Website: ulta-beauty
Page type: delivery-shipping
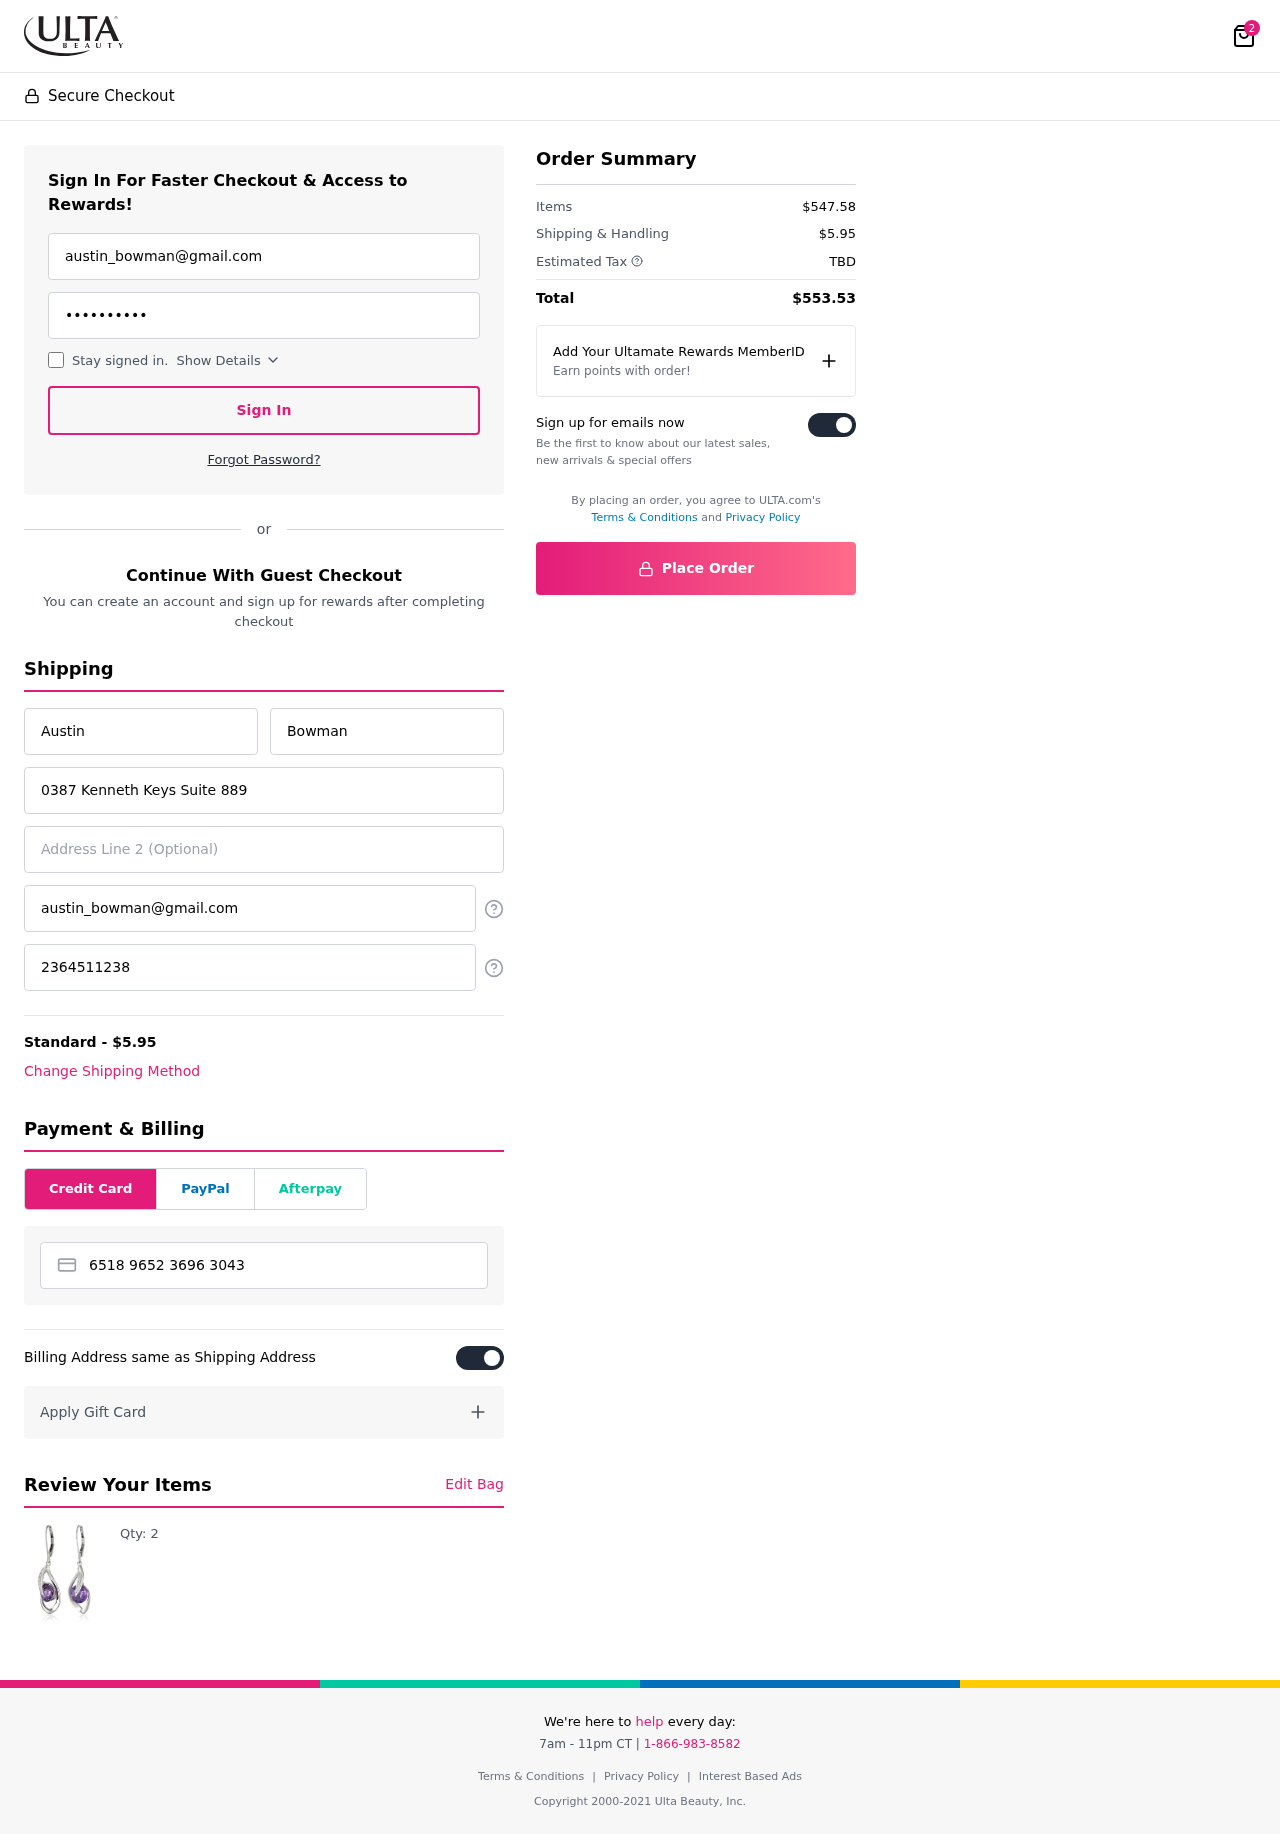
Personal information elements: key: PII_CARD_NUMBER
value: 6518 9652 3696 3043
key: PII_EMAIL
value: austin_bowman@gmail.com
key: PII_EMAIL2
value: austin_bowman@gmail.com
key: PII_FIRSTNAME
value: Austin
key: PII_LASTNAME
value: Bowman
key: PII_PHONE
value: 2364511238
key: PII_STREET
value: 0387 Kenneth Keys Suite 889
Product elements: key: PRODUCT1_QUANTITY
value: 2
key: PRODUCT1
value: Qty: 2
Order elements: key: ORDER_NUM_ITEMS
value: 2
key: ORDER_SHIPPING_COST
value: $5.95
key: ORDER_SUBTOTAL
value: $547.58
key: ORDER_TAX
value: TBD
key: ORDER_TOTAL
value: $553.53